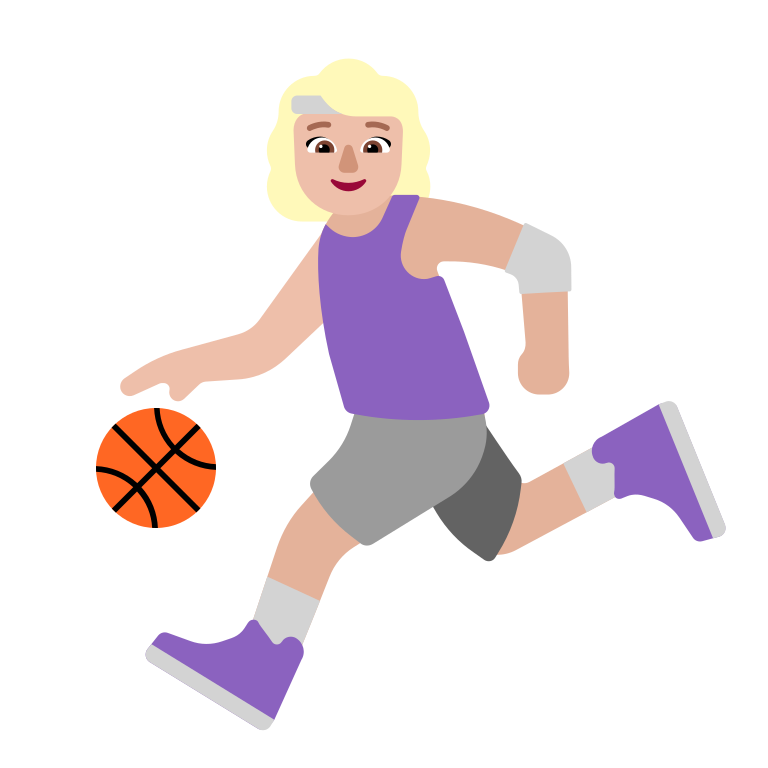
woman bouncing ball flat  light